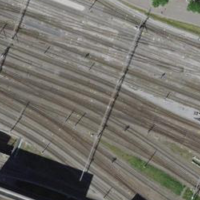
EUNIS habitat code: 57
Species observed at this site:
Tachymarptis melba
Campanula rapunculoides
Centaurea scabiosa
Echium vulgare
Diplotaxis tenuifolia
Campanula rapunculus
Phoenicurus ochruros
Passer domesticus
Columba livia
Cichorium intybus
Turdus merula